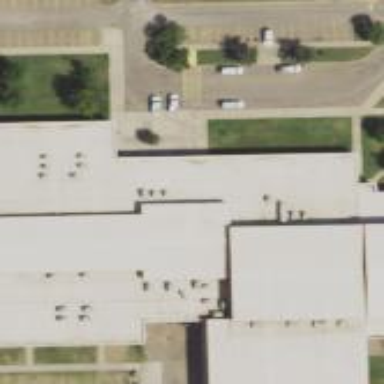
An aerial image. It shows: School building.